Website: lowes
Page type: delivery-shipping
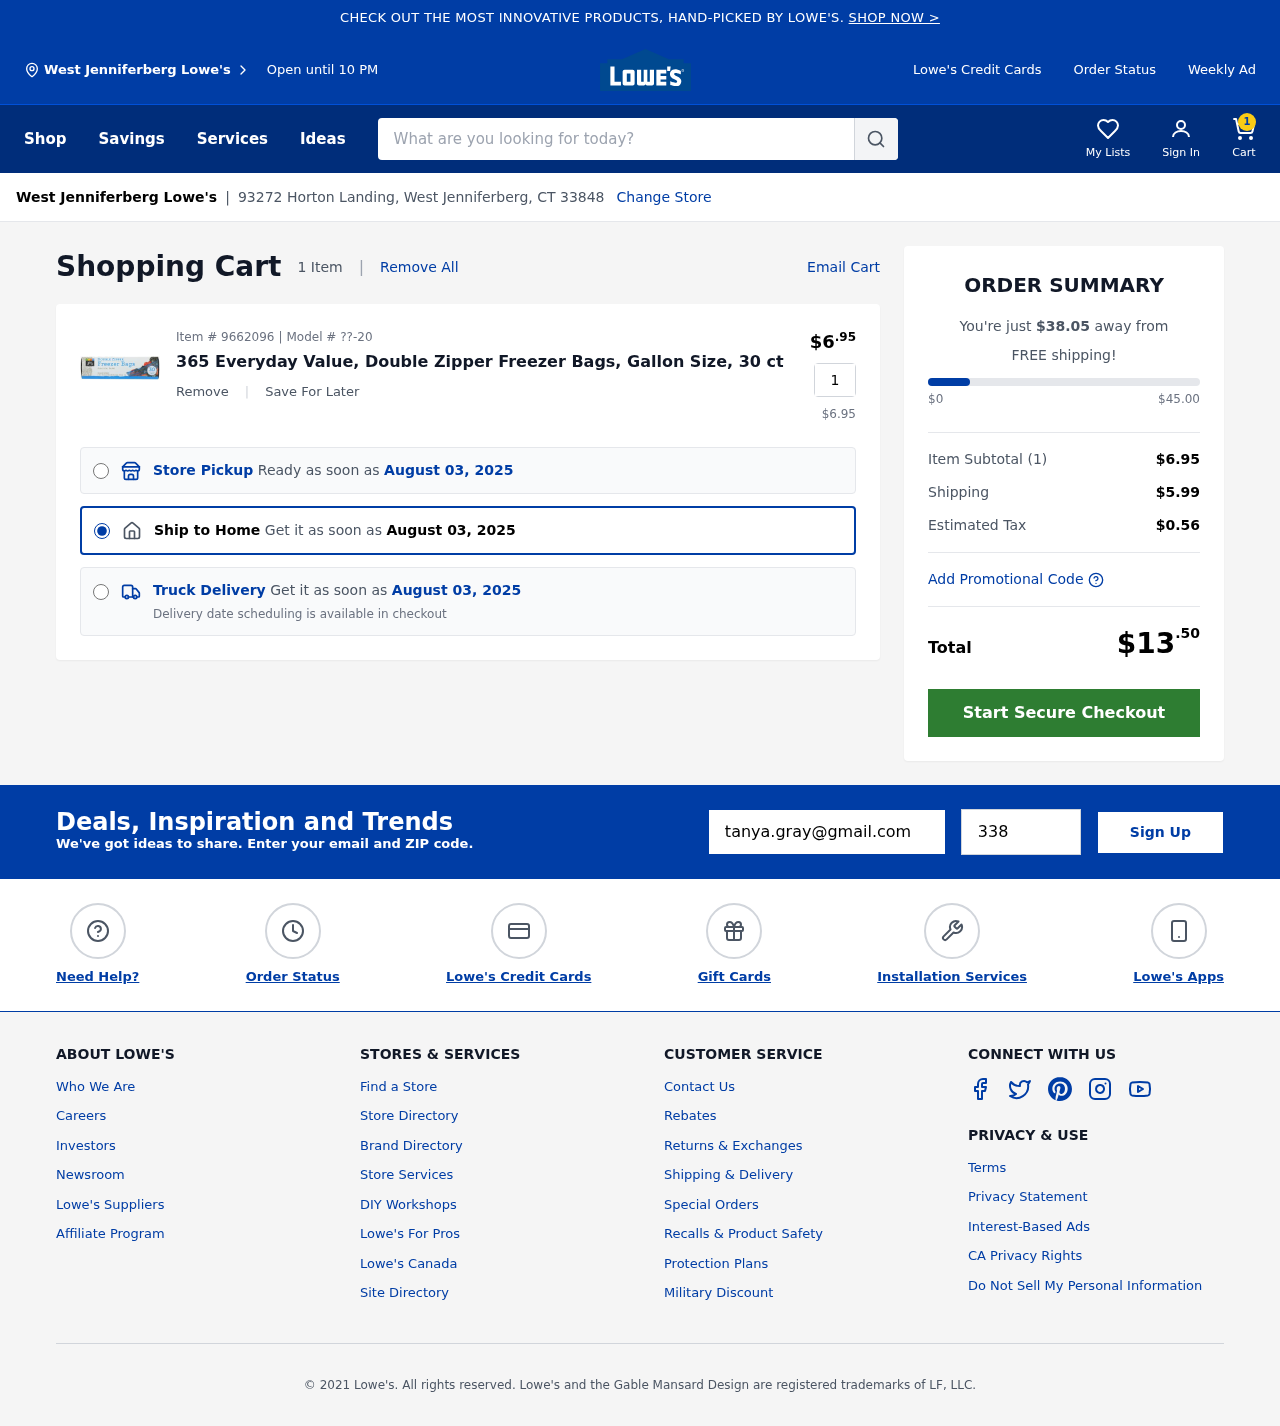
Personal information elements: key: PII_CITY
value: West Jenniferberg
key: PII_EMAIL
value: tanya.gray@gmail.com
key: PII_POSTCODE
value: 33848
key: PII_STREET
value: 93272 Horton Landing
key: PII_CITY2
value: West Jenniferberg
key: PII_CITY_STATE_ZIP
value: West Jenniferberg, CT 33848
Product elements: key: PRODUCT1_NAME
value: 365 Everyday Value, Double Zipper Freezer Bags, Gallon Size, 30 ct
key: PRODUCT1_PRICE
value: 6.95
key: PRODUCT1_QUANTITY
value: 1
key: PRODUCT1_MODEL
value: ??-20
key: PRODUCT1_PRICE2
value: $6.95
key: PRODUCT1_ITEM_NUMBER
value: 9662096
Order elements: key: ORDER_NUM_ITEMS
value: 1
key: ORDER_DELIVERY_DATE
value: August 03, 2025
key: ORDER_DELIVERY_DATE2
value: August 03, 2025
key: ORDER_DELIVERY_DATE3
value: August 03, 2025
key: AMOUNT_TO_FREE_SHIPPING
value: $38.05
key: ORDER_SUBTOTAL
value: $6.95
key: ORDER_SHIPPING_COST
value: $5.99
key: ORDER_TAX
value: $0.56
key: ORDER_TOTAL
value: $13.50
Search elements: key: HEADER_SEARCH
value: What are you looking for today?